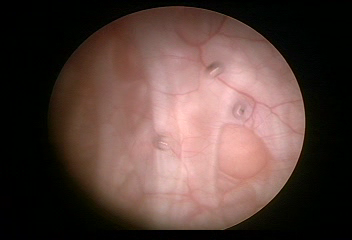
Modality: WLC
Class: Normal mucosa
Bladder cancer association: No